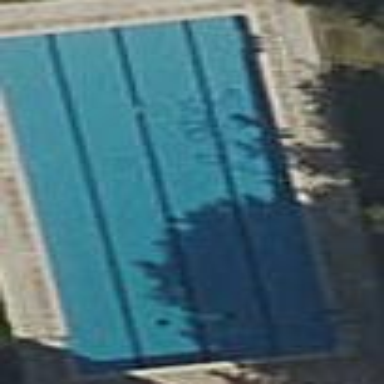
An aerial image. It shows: Swimming pool located in leisure land.